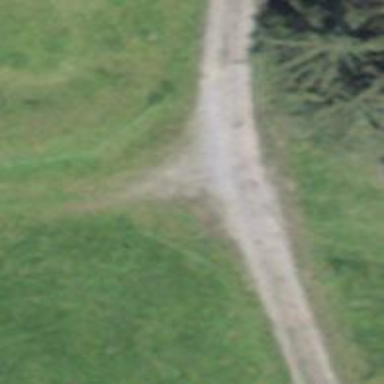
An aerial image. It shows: Guidepost providing information.